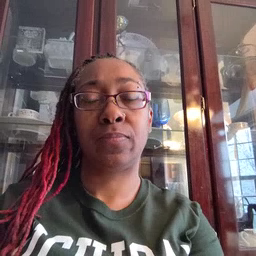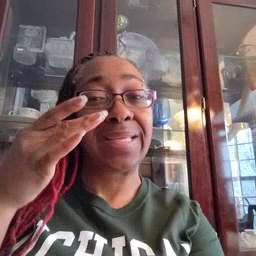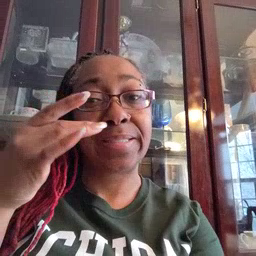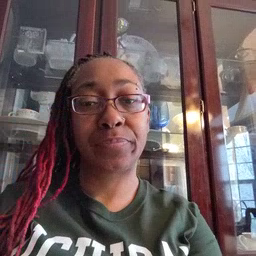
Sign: kitty